Field crop: maize
Growth stage: 2
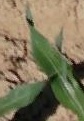
Species: maize